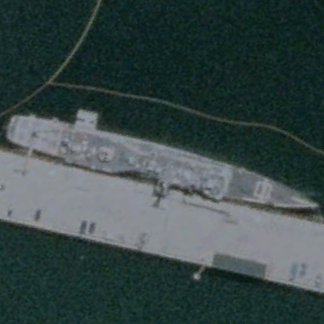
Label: Ticonderoga-class_cruiser